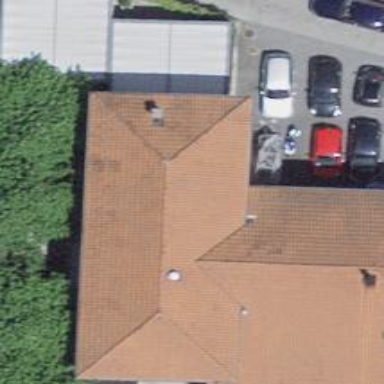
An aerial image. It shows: Restaurant.